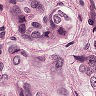
Metastatic tissue present: yes